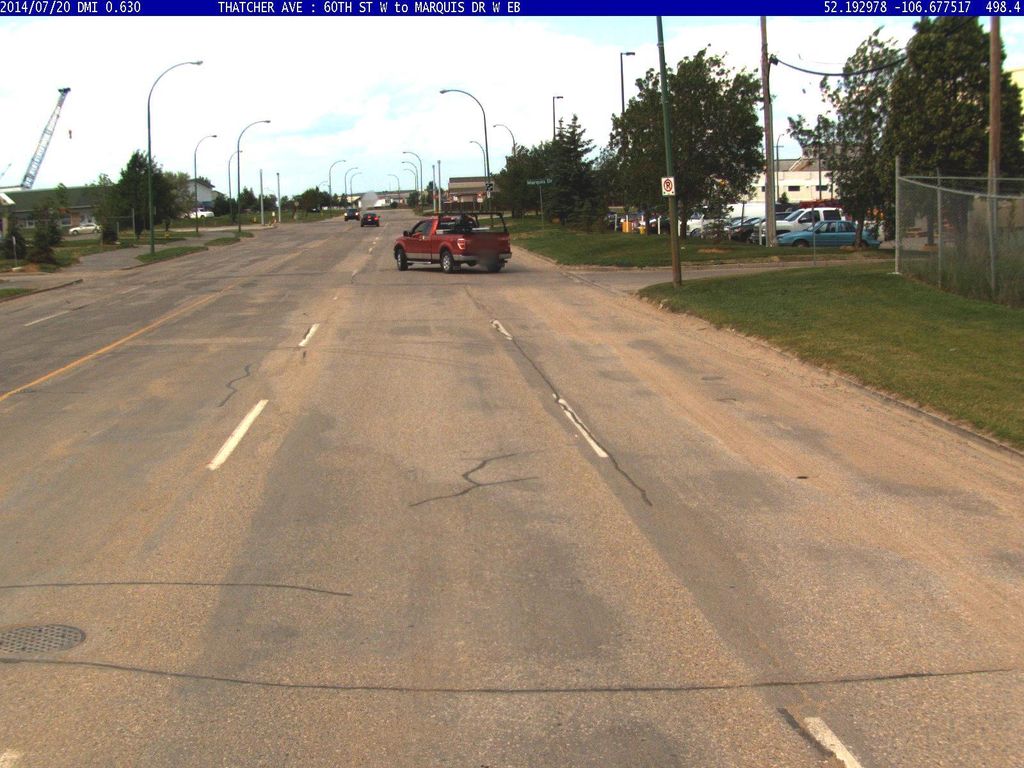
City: saskatoon